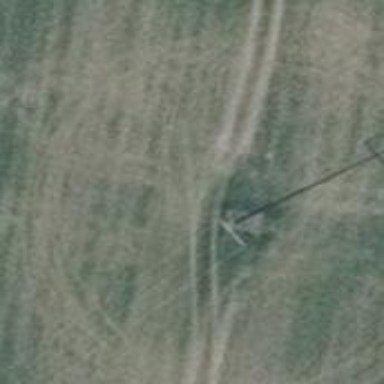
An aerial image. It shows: Power pole.